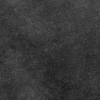
Atmospheric dust classification: dusty